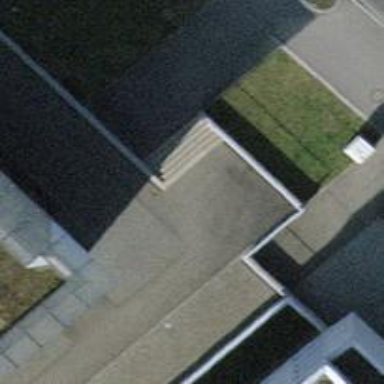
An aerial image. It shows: Set of steps on the road.